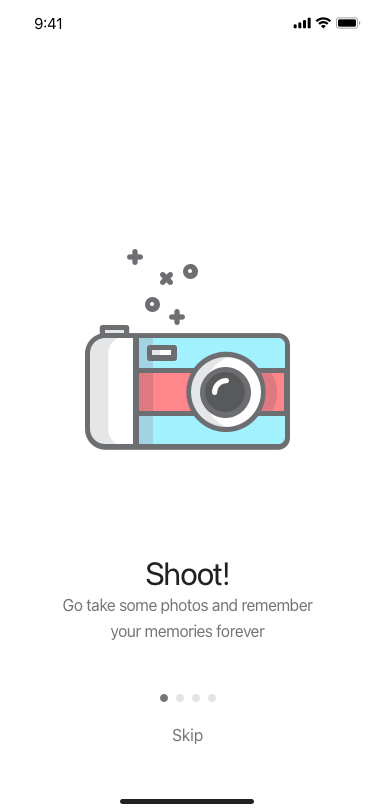
Text in this UI design:
Skip
Go take some photos and remember your memories forever
Shoot!